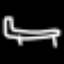
Label: bed